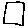
Label: square